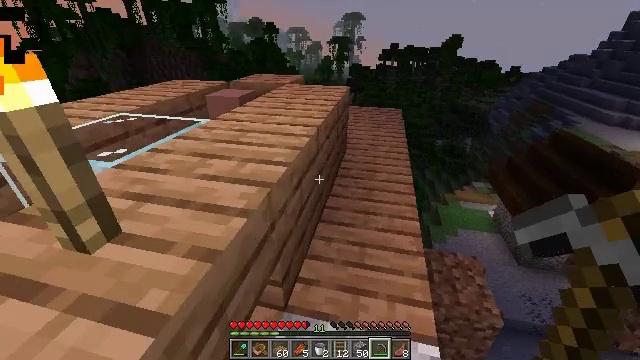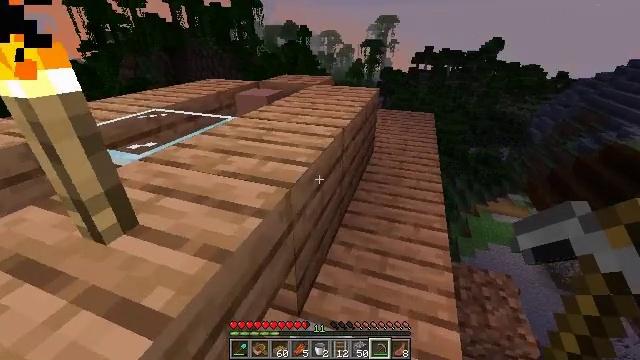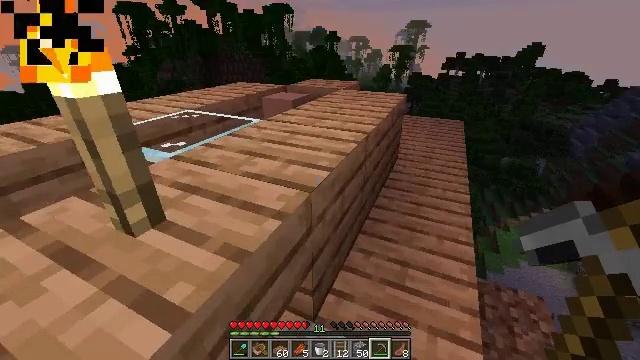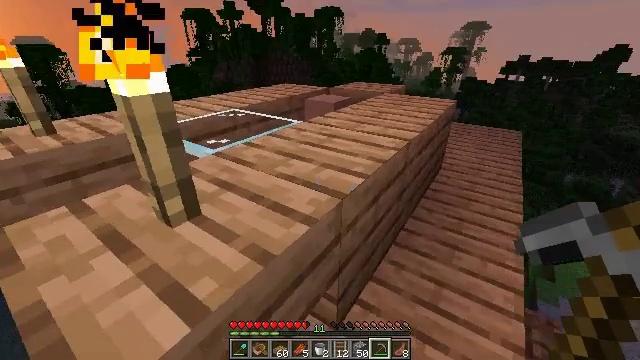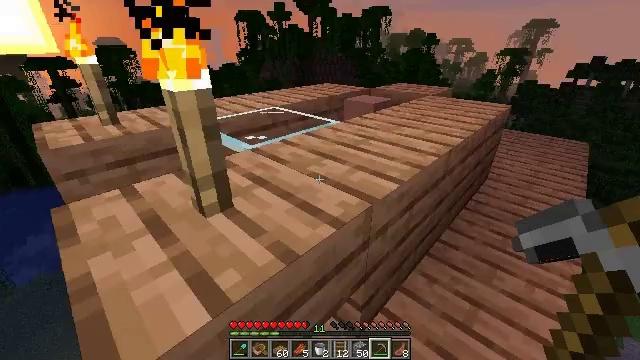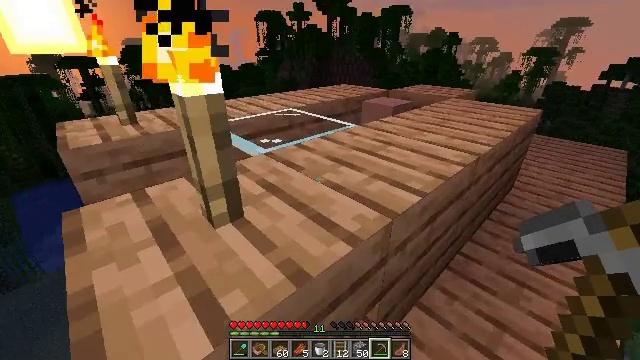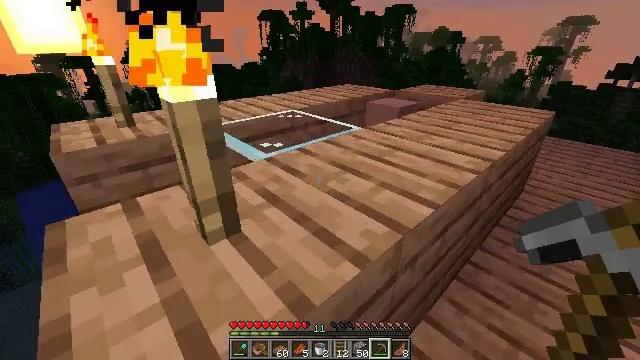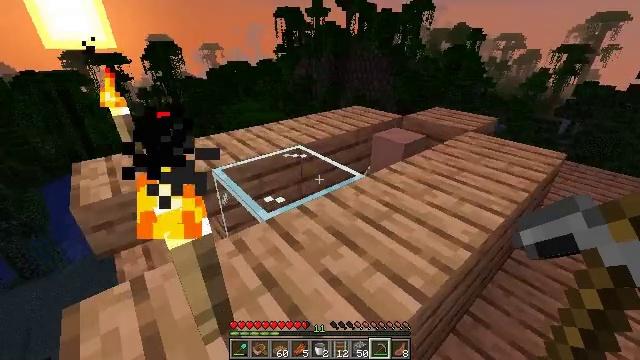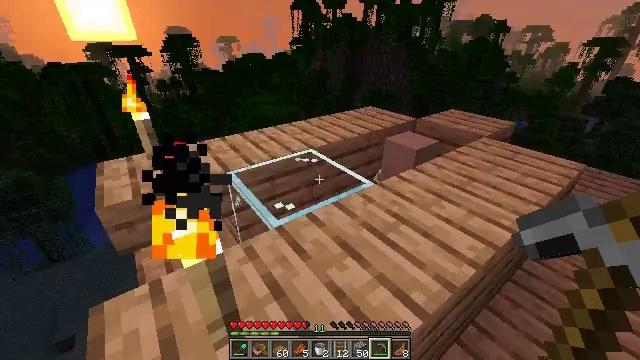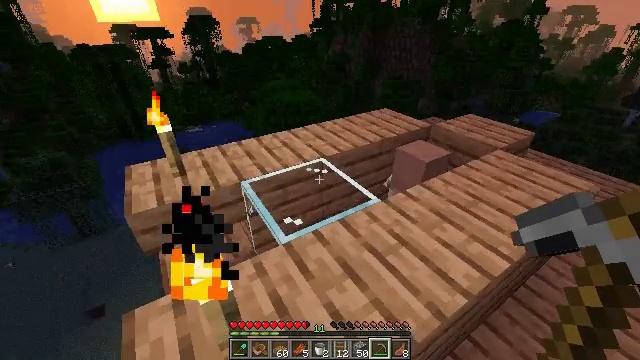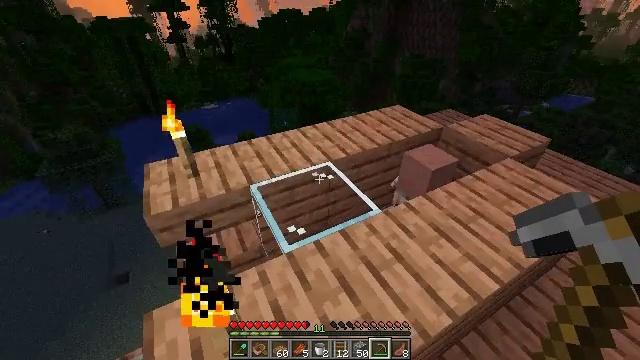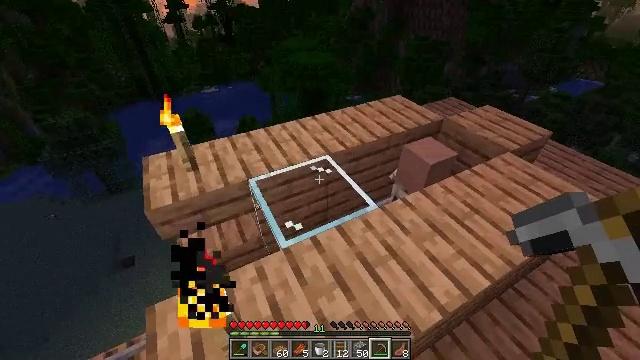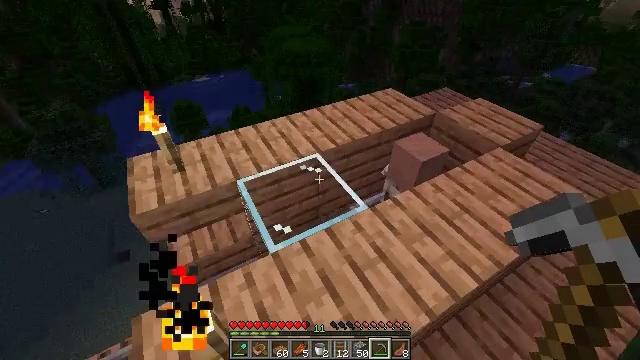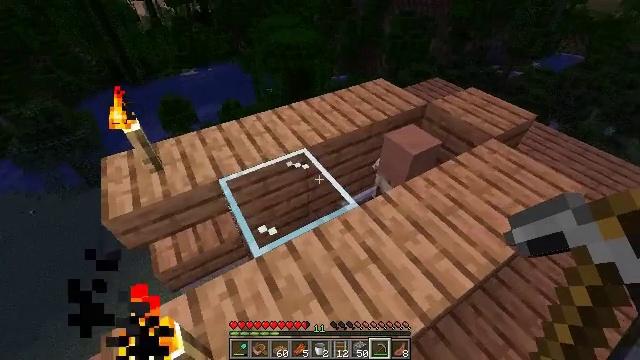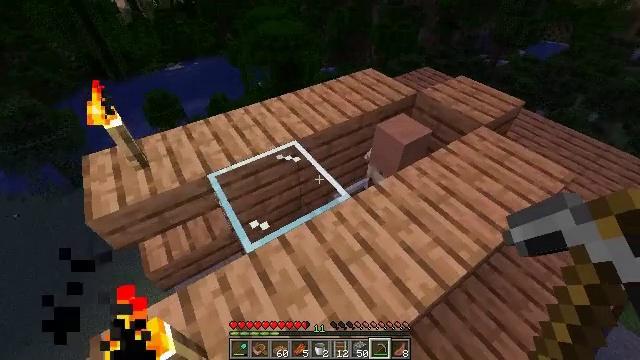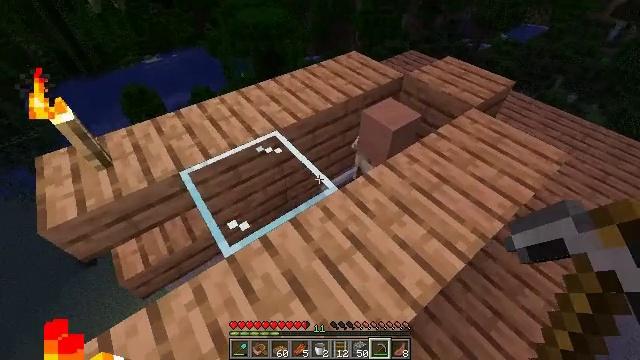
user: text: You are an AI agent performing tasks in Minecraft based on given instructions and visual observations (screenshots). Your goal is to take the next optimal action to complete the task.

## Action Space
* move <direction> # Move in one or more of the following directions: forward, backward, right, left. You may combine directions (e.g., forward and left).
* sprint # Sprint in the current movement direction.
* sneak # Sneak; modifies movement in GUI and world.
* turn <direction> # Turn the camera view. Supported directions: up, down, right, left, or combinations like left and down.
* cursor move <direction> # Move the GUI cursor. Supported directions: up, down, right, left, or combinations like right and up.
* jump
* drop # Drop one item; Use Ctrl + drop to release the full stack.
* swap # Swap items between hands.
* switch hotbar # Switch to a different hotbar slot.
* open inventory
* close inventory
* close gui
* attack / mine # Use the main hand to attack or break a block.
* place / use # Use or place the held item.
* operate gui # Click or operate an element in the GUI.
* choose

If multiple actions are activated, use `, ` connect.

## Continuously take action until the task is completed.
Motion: motion action
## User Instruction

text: Attack the glass to break it.
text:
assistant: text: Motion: turn left
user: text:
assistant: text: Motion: turn left
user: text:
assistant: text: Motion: turn left
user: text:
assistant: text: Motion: turn left
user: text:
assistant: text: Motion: move forward, turn left
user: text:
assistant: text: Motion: move forward
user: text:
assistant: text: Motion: move forward, turn left, jump
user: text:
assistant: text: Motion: move forward, turn left and down, jump
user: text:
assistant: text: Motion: move forward, turn left and down, jump
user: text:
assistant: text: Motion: move forward, turn left and down, jump
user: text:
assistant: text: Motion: move forward, turn down
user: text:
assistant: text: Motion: move forward, turn right and down
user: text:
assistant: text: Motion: turn right and down
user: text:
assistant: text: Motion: turn right and down
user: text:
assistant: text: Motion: turn right and down
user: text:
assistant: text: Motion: turn right and down
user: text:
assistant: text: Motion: move forward, turn down
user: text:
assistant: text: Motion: move forward, turn down
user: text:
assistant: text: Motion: move forward, turn down
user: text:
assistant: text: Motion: move forward, turn down
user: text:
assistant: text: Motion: move forward, turn down
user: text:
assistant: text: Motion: turn down
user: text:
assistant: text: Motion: turn down
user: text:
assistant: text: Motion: turn down
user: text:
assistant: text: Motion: turn left and down
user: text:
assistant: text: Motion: turn left and down
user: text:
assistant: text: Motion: move forward, turn left
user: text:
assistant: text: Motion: move forward, turn left
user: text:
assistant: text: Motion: turn left
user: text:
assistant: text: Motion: no_op